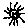
Label: sun